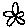
Label: flower